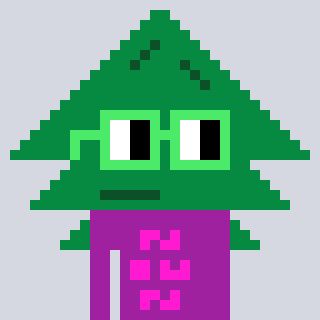
a pixel art character with square light green glasses, a fir-shaped head and a magenta-colored body on a cool background